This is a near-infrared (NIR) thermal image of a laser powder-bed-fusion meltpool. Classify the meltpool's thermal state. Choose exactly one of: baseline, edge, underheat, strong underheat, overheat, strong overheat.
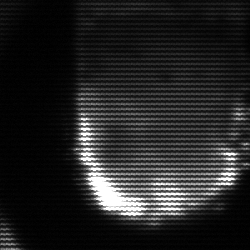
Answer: baseline